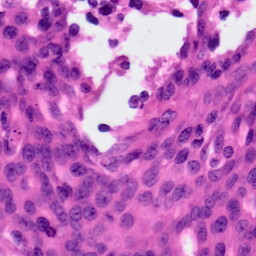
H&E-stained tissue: Ovarian